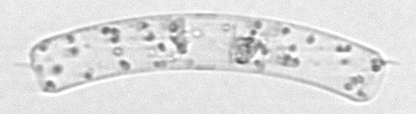
Label: Guinardia_striata